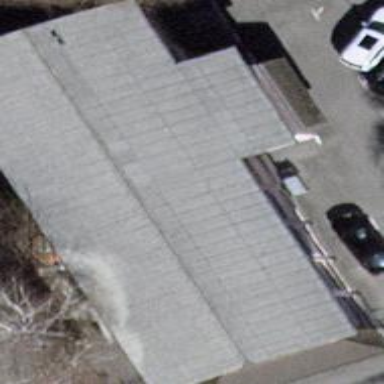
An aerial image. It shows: Commercial building.